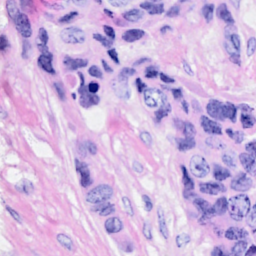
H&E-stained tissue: Breast